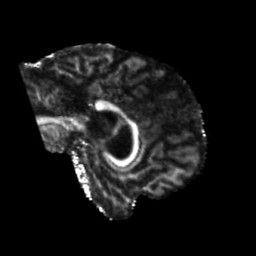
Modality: FA
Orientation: sagittal
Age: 58
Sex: male
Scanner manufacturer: siemens
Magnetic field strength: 3 T
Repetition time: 5.25 s
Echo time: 0.08 s